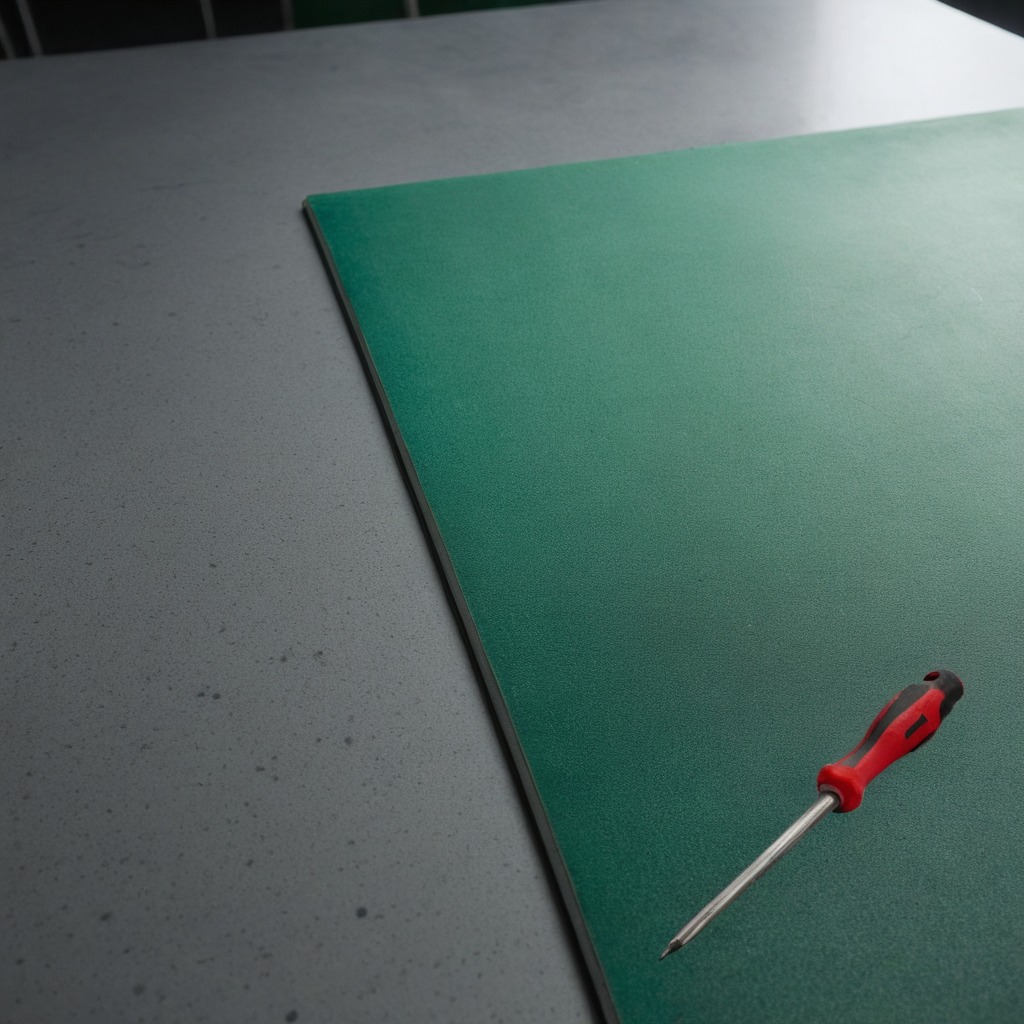
A screwdriver lies on the clean granite tabletop covered with a green rubber mat inside a workshop under bright overhead lighting crisp shadows high clarity worn but beneath the mat